Question: I have some data for example in the following format
Score data range is from 1 to 100
Following is data from table "ProductScore" for example
attaching a pic and result required format

I am a bit new to SQL
I think it's simple to write query.
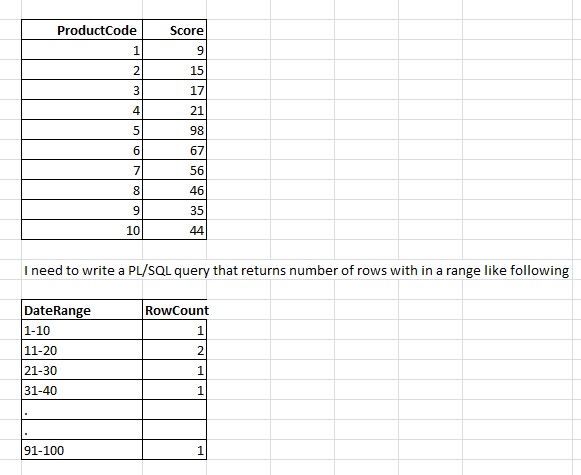
Answer: You can do this with 'CASE':
'''
;with cte AS (SELECT CASE WHEN Score <= 10 THEN '01: 1-10'
WHEN Score <= 20 THEN '02: 11-20'
....
ELSE '10: 91-100'
END AS Ranges
,ProductCode
FROM ProductScore
)
SELECT Ranges,COUNT(ProductCode)
FROM cte
GROUP BY Ranges
ORDER BY Ranges
'''
Note: I include a prefix to the ranges so that it can be ordered by the ranges, you can adjust to suit.
I put this in a cte so that I don't have to list the 'CASE' again in the 'GROUP BY', as AlexPoole suggest, you could add another 'CASE' for ordering and eliminate the prefix:
'''
;with cte AS (SELECT CASE WHEN Score <= 10 THEN '1-10'
WHEN Score <= 20 THEN '11-20'
....
ELSE '91-100'
END AS Ranges
CASE WHEN Score <= 10 THEN 1
WHEN Score <= 20 THEN 2
....
ELSE 10
END AS RangeOrder
,ProductCode
FROM ProductScore
)
SELECT Ranges,COUNT(ProductCode)
FROM cte
GROUP BY Ranges
ORDER BY RangeOrder
'''